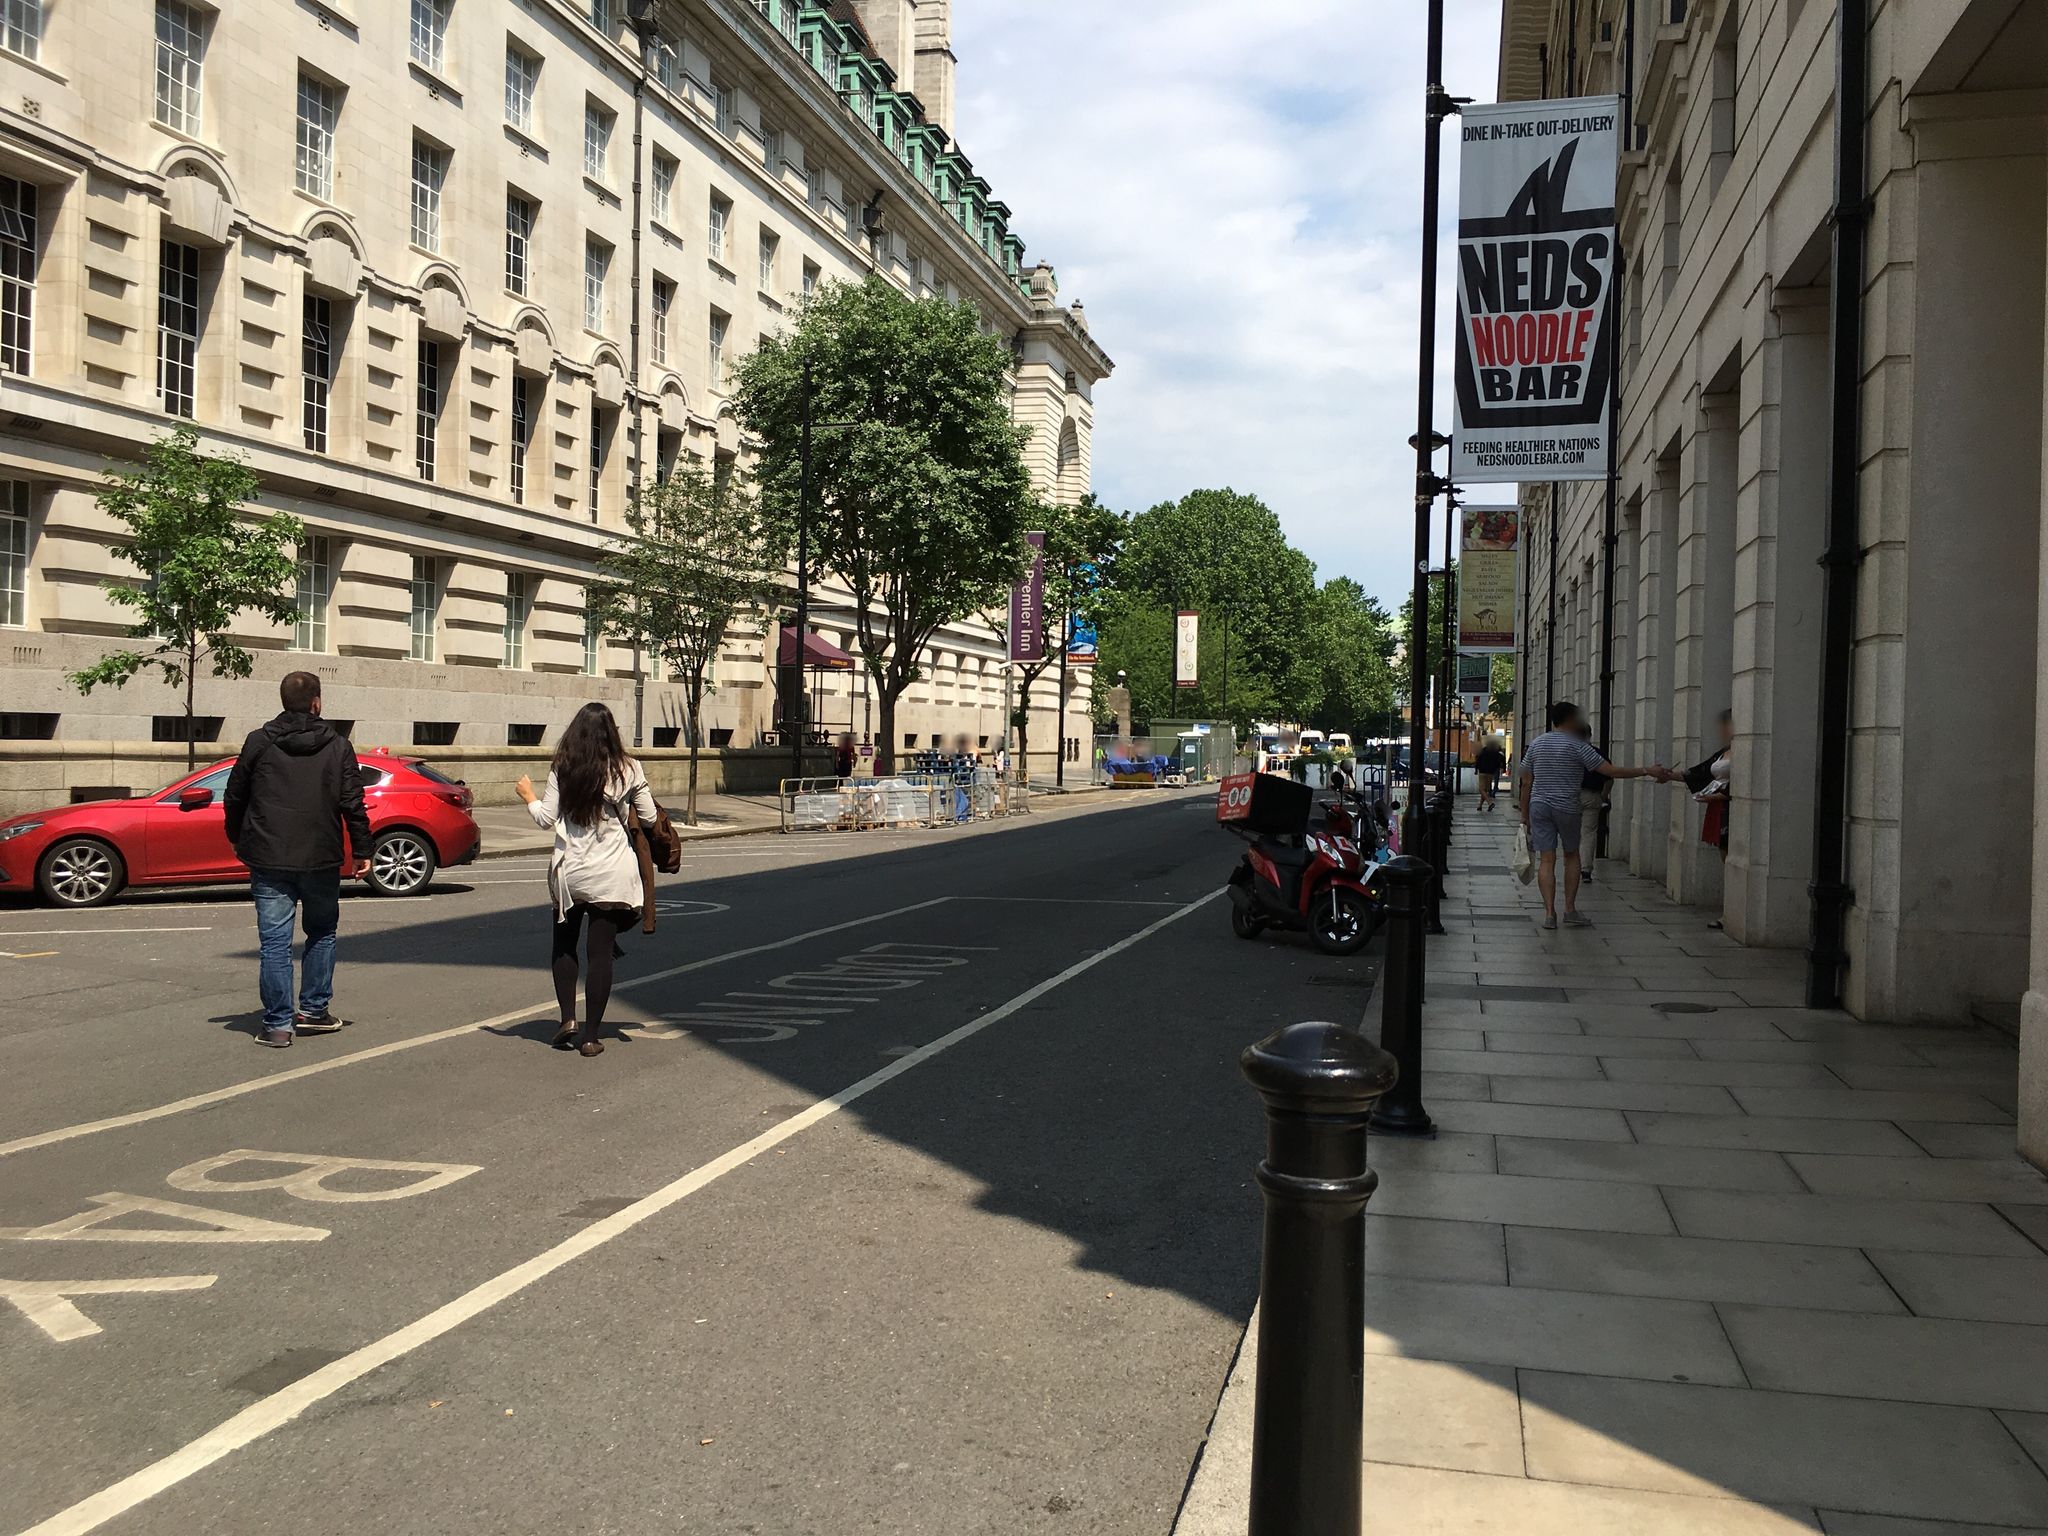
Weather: clear
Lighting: day
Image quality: good
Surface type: walking surface
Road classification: footway, cycleway, pedestrian
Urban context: urban centre
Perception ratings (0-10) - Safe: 7.51, Lively: 8.55, Beautiful: 8.5, Boring: 1.92, Depressing: 3.52, Wealthy: 8.34